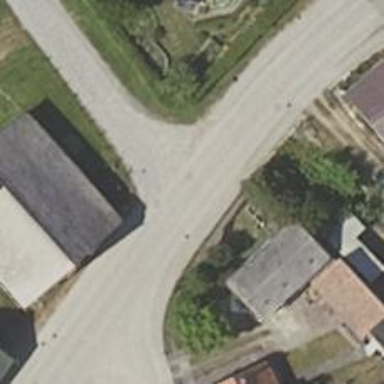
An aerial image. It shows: Residential road with sidewalks on both sides.